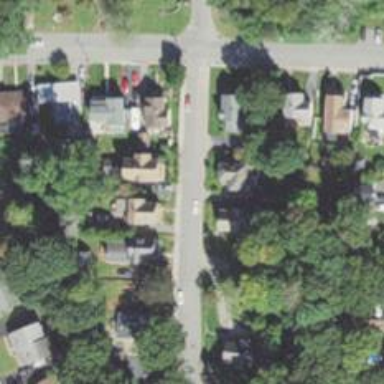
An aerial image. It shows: Residential driveway.